Question: I am currently using the 'DBI' module to connect to my MSSQL Database to pull some data from a table.
The row I am trying to pull contains a lot of text (it is of type 'ntext' and can contain up to 6Mb of text).
My query is a very simple one at the moment:
'''
my $sql = "SELECT TOP 1 [reportRow] from UsageReport";
'''
And I also have 'LongTruncOk' enabled for the Database options.
After I execute the query, I want to display the rows.
'''
while ( my @row = $sth->fetchrow_array ) {
print "@row
";
}
'''
Unfortunately it displays the data in a very weird manner with spaces in between every character and it only retrieves the first 40 characters.
'''
< r e p o r t > < r e p o r t h e a d e r > < m o n t h > O c t o b e r 2 0
'''
If I use 'File::Slurp' to output '@row' to a file, it displays as

Is there a reason the data is being cut off and is being displayed weird?
Edit: How would I convert UTF16 into a format that doesn't insert spaces between characters?
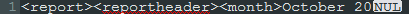
Answer: You need to set 'LongReadLen' in addition to 'LongTruncOk'. You've told DBI it's ok to cut off long results from the DB, and now you need to tell it how long of a string you're willing to accept.